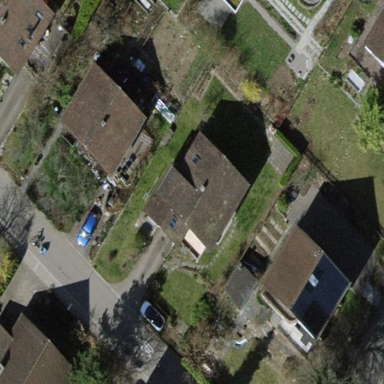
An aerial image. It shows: Building with gabled roof.